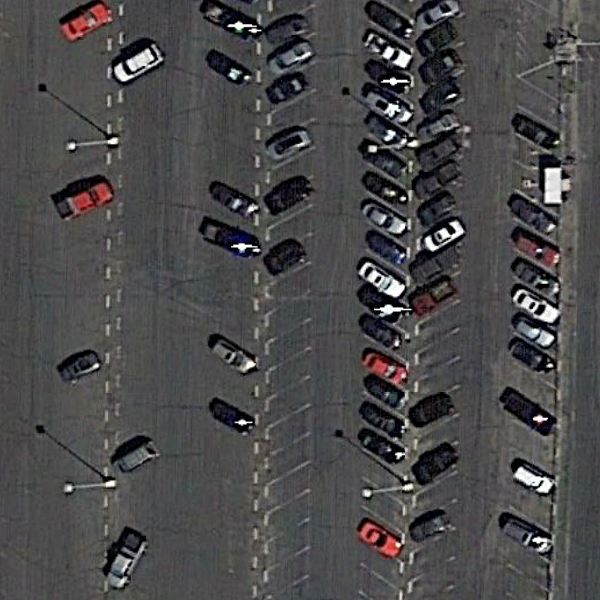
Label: Parking